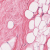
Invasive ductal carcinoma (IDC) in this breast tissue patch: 0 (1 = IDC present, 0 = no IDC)